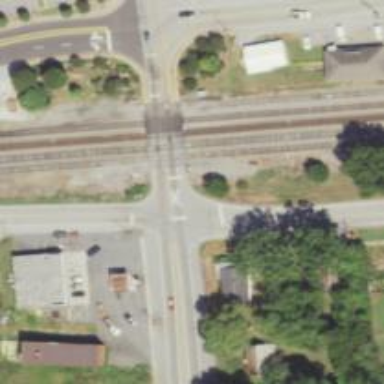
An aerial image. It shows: Level crossing with lights on the railway.